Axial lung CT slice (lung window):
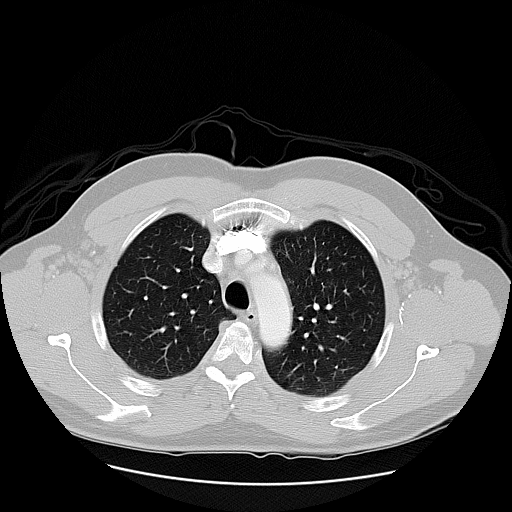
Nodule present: no